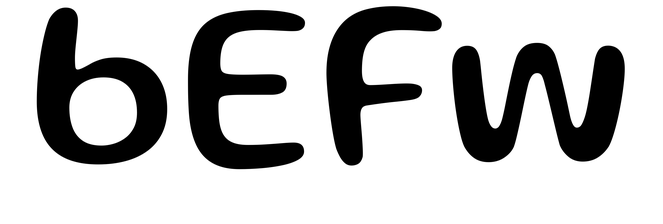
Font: Gluten_Regular